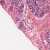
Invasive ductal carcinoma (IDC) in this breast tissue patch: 0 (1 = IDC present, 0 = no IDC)